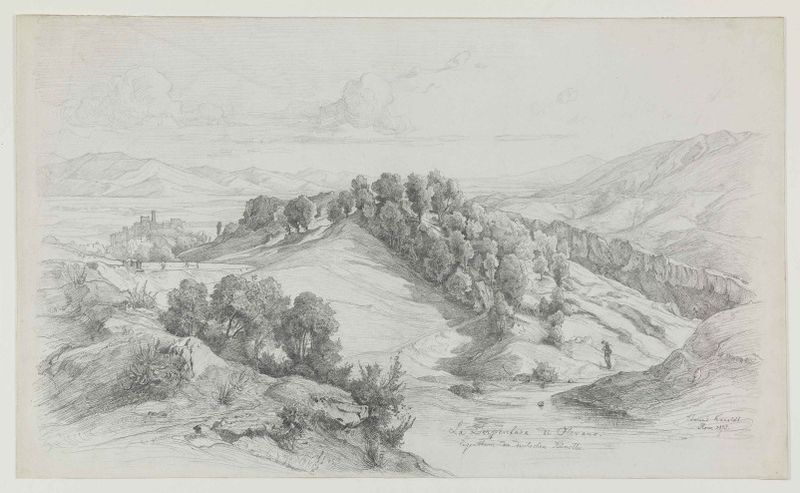
Titel: Die Serpentara bei Olevano
Künstler: Edmund Friedrich Kanoldt
Standort: Karlsruhe
Institution: Staatliche Kunsthalle Karlsruhe
Schlagwörter: baum, berg, felsen, himmel, mann, schatten, wasser, weiß, wolken, bäume, fluss, kirchturm, landschaft, menschen, see, stadt, ufer, fussgänger, grau, hell, hintergrund, hut, licht, schwarz, skizze, zeichnung, ausblick, blick, gebäude, gras, haus, schloss, weg, wiese, wolke, mensch, stein, steine, bild, herr, signatur, bach, ebene, feld, felder, horizont, hügel, natur, strauch, weide, weite, busch, büsche, einsam, gebüsch, gehen, gewässer, pfad, sträucher, wiesen, land, figur, blatt, person, pflanzen, tal, wald, zart, turm, schrift, sommer, papier, ruhe, italien, man, naturalismus, ort, perspektive, studie, abhang, berge, fels, gebirge, kamm, dorf, mauer, bergkette, dunst, grafik, graphik, erosion, schlucht, hügellandschaft, romantik, querformat, fein, aufsicht, panorama, senke, ruine, unterschrift, burg, wandern, festung, wälder, bergkamm, druck, radierung, stich, widmung, schwarzweiß, text, bleistift, wolcken, bleistiftzeichnung, büme, hügelig, wanderer, flusstal, wäldchen, stäucher, dürer, kupferstich, hirte, schäfer, bergwiese, handschrift, legende, zeichung, burgruine, zeichnunge, schrft, wolk, wiede, grafitstift, radieren, landschaf, 18. jahrhundert, 19.jahrhundert, laandschaft, graphitstift, #pflanzen, böäume, reise italien, #wanderer